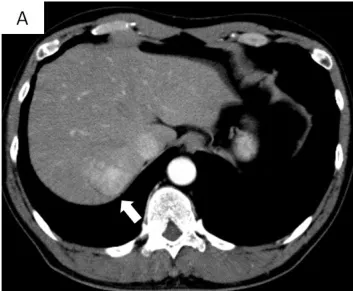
Tumor is enhanced in the arterial phase.
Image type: radiology (ct)